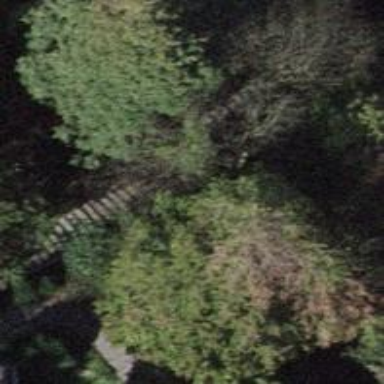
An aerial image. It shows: Steps with sett surface.